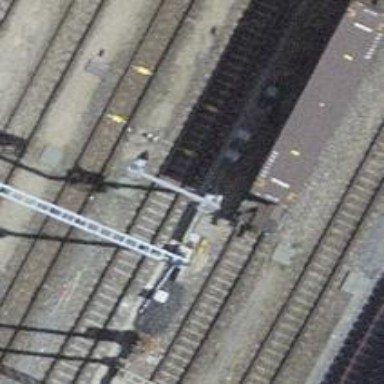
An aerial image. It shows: Single-track electrified railway siding with contact line for service.